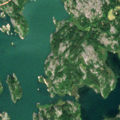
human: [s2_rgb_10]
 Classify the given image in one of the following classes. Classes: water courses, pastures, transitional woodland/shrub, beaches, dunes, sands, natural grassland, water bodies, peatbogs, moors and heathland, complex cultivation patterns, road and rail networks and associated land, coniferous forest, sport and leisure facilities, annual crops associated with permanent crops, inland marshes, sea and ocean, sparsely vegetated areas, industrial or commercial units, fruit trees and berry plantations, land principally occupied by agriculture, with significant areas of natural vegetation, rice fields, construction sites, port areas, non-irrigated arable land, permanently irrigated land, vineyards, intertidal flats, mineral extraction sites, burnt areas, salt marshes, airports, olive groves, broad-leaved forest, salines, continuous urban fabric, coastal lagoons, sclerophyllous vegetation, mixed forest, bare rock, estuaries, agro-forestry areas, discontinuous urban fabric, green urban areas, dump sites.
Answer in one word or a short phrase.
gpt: land principally occupied by agriculture, with significant areas of natural vegetation, broad-leaved forest, mixed forest, bare rock, sea and ocean